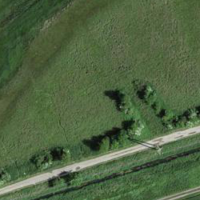
EUNIS habitat code: 25
Species observed at this site:
Zygaena filipendulae